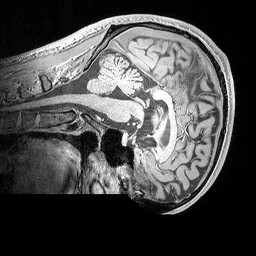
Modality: MP2RAGE
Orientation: sagittal
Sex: male
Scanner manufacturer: siemens
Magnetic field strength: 3 T
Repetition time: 5 s
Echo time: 0.00292 s